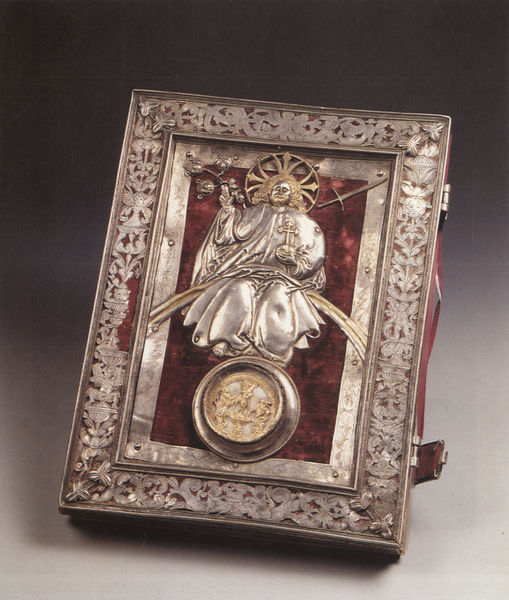
Titel: Beschlag für ein Evangelienbuch
Künstler: Meister “Hansen zu der Neumburg”
Institution: Erfurt, Dom St. Marien
Schlagwörter: gott, rot, ornament, alt, bibel, rahmen, samt, silber, gewand, gold, borte, seide, rund, bogen, metall, deckel, buch, medaillon, kreuz, schwert, medallie, ranke, buchdeckel, einband, heiligenschein, jesus, heiliger, medaille, reichsapfel, reliquiar